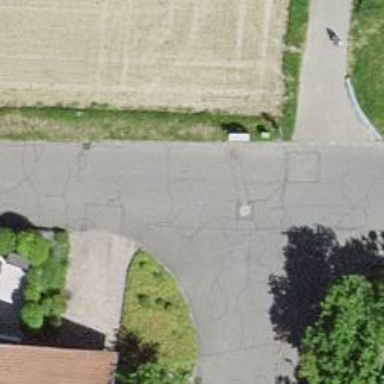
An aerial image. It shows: Smooth asphalt road in residential area.